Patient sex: M
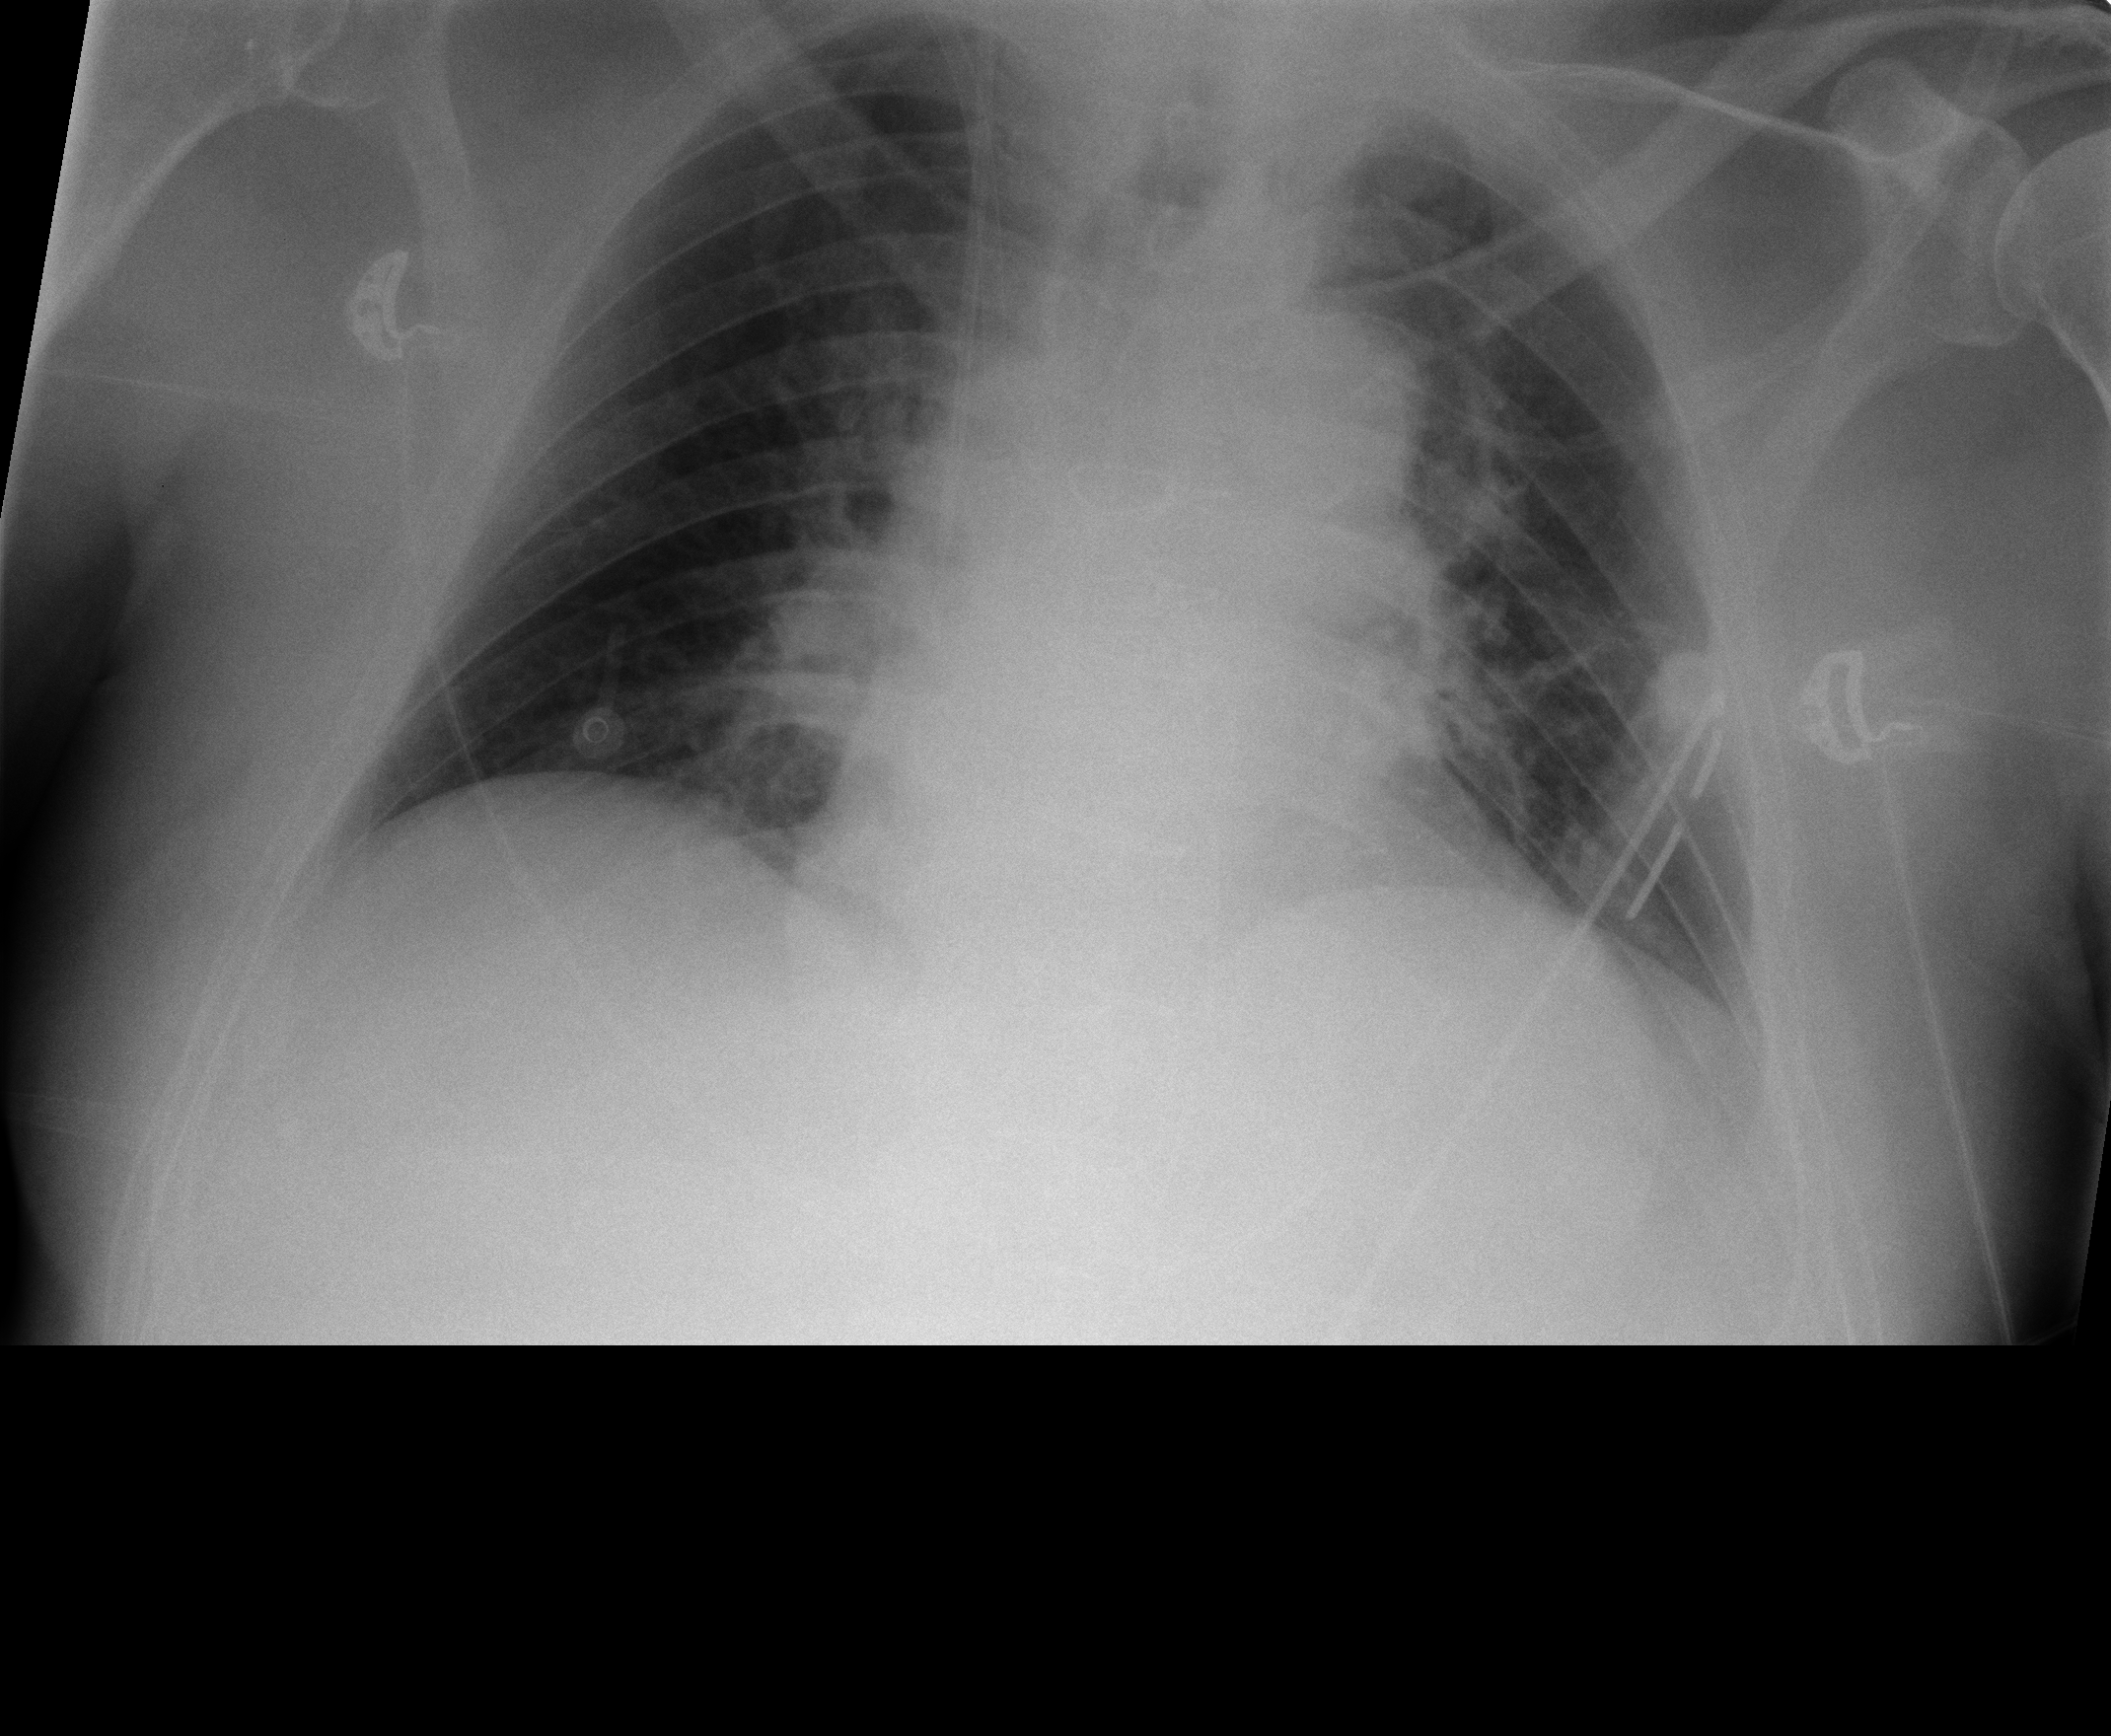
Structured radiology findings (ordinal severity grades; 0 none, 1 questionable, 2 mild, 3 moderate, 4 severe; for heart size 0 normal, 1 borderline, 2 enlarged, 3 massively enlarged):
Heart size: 1
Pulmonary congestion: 2
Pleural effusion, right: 0
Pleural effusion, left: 0
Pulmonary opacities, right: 0
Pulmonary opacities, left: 0
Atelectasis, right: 0
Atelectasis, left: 0